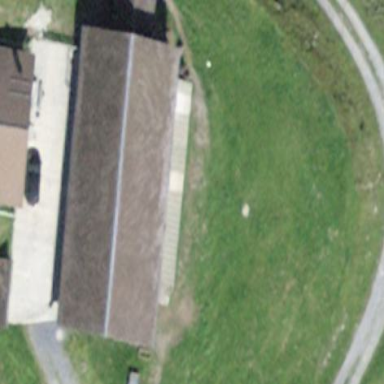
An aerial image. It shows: Cabin is depicted in the image.